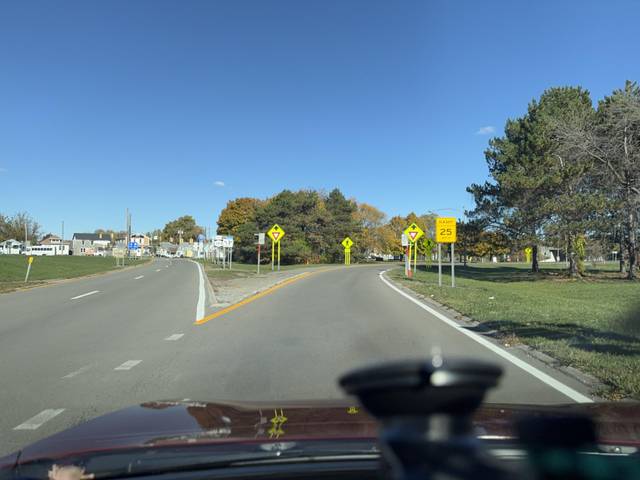
Region: Canada
Coordinates: 43.075, -78.993